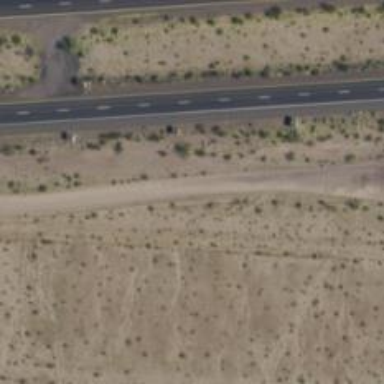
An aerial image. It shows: Abandoned road.